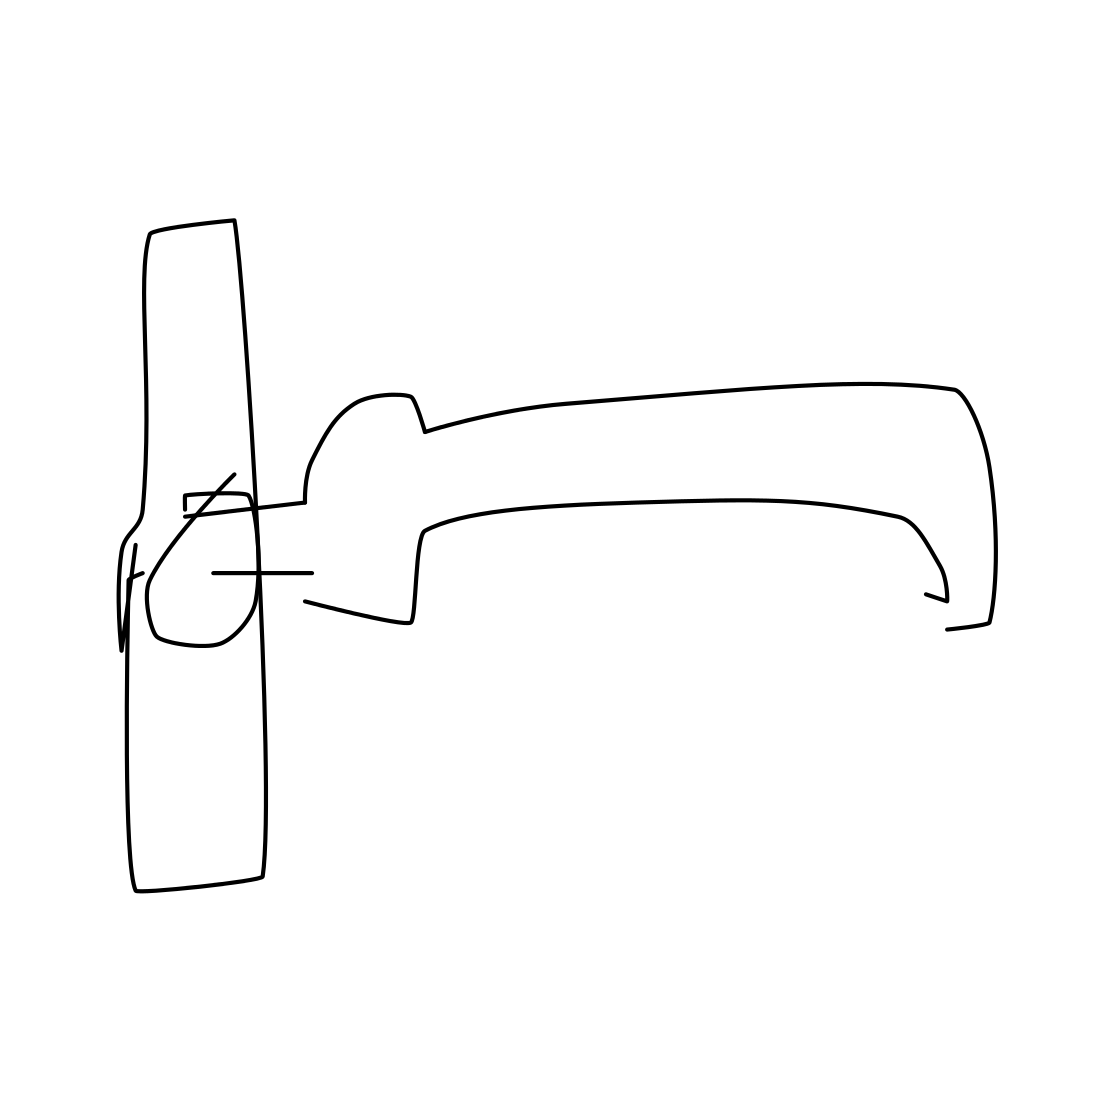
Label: door handle